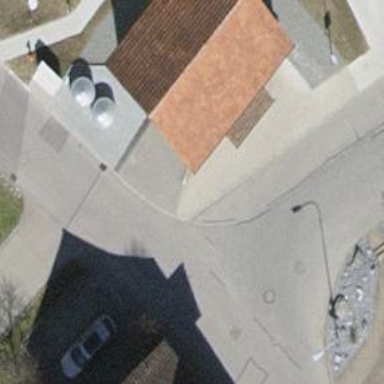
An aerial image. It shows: Post box is visible.